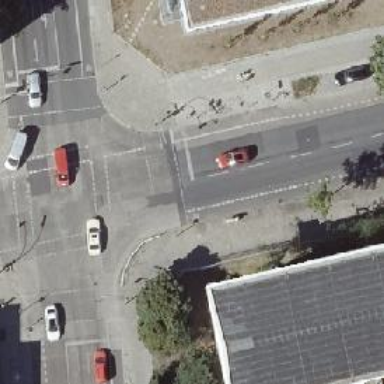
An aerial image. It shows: Crossing with traffic signals.